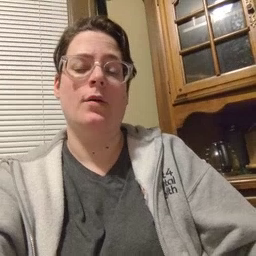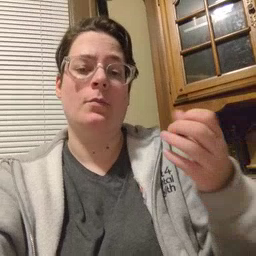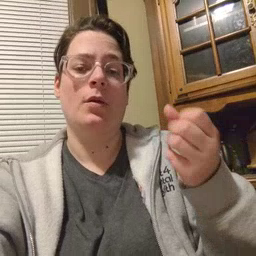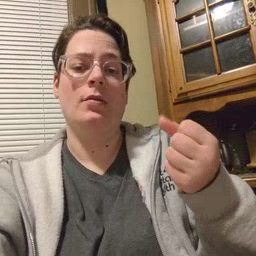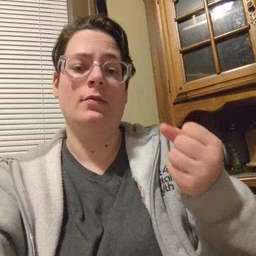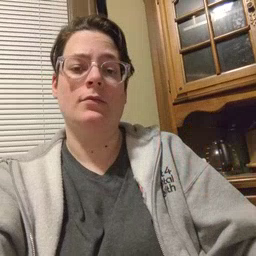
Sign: milk